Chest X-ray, PA view. Patient: 27 years old, sex F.
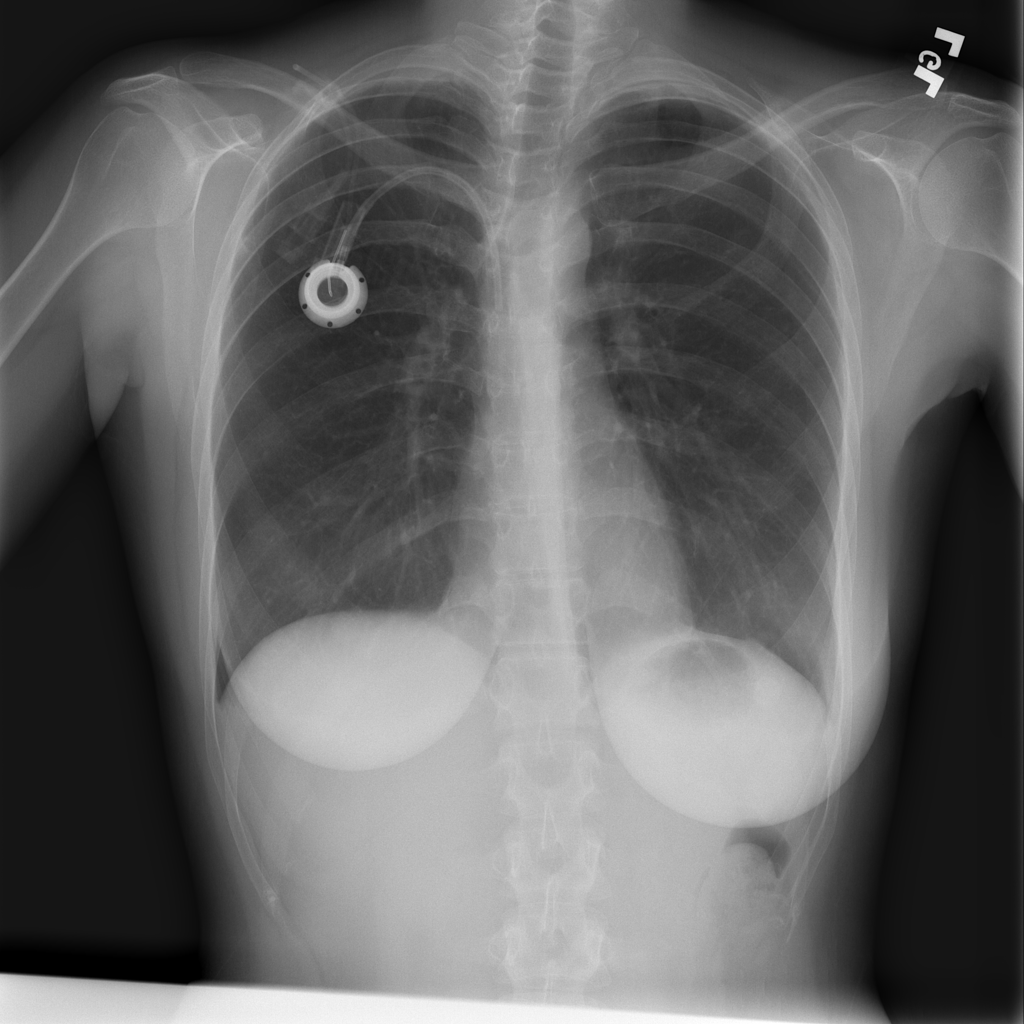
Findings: No Finding